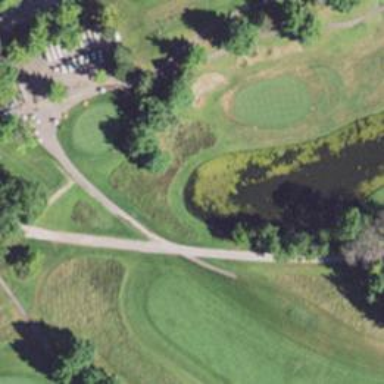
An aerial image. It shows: Path used for both walking and golf.